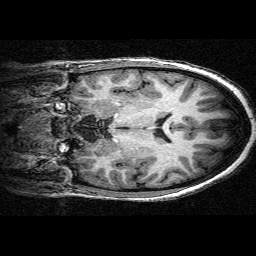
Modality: T1w
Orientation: coronal
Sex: female
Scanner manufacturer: siemens
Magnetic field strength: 3 T
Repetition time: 2.3 s
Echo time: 0.00336 s